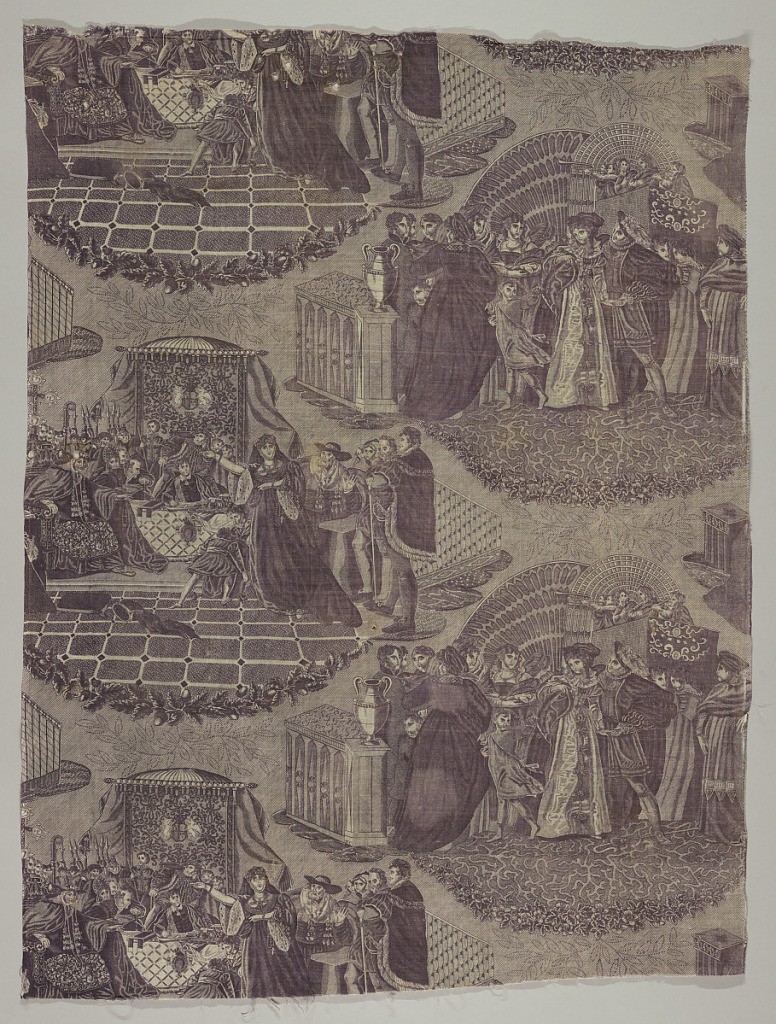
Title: Scene of English Henry VIII
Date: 1800–1850
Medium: cotton Technique: printed by engraved roller on plain weave
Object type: Textile
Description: Two scenes of courtiers and the clergy at the court of the English King, Henry VIII. The reference may be to Henry's dispute with the church. In purple on white.